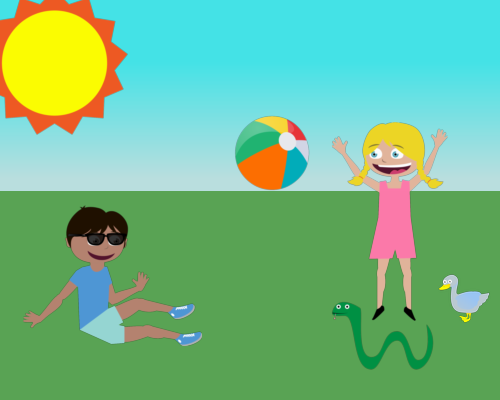
large sun in left barely cut big boy smiling and sitting on left facing right  legs out with shades on large beach ball in middle on top of horizon large snake at bottom on right facing left small duck on right of snake big girl smiling standing on right facing left